Question: I was trying to get some tests running inside a console application
'''
using System;
using System.Collections.Generic;
using System.Linq;
using System.Text;
using Microsoft.VisualStudio.TestTools.UnitTesting; // this doesn't work
'''
The error I'm getting is:
The type or namespace name 'VisualStudio' does not exist in the namespace 'Microsoft' (are you missing an assembly reference?)
Yet it all works in a seperate test project:

What is different?
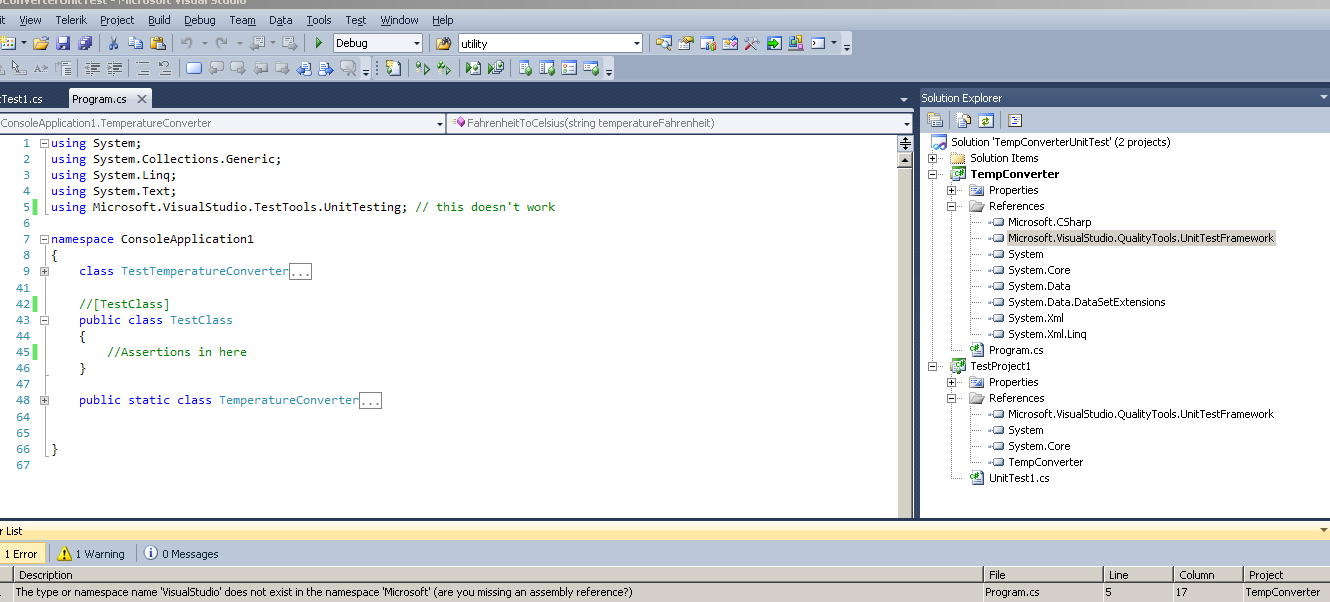
Answer: You need to change the target framework of the ConsoleApplication to be '.Net Framework 4' ( '.NET Framework 4 Client Profile')
> If you are targeting the .NET
Framework 4 Client Profile, you cannot
reference an assembly that is not in
the .NET Framework 4 Client Profile.
Instead you must target the .NET
Framework 4.
You can't reference 'Microsoft.VisualStudio.QualityTools.UnitTestFramewor', because it is not part of the client profile framework.
You need the reference to 'Microsoft.VisualStudio.QualityTools.UnitTestFramework' in your console application.
You can add it from 'C:\Program Files (x86)\Microsoft Visual Studio 10.0\Common7\IDE\PublicAssemblies'
The default Visual Studio Test project has this reference by default...